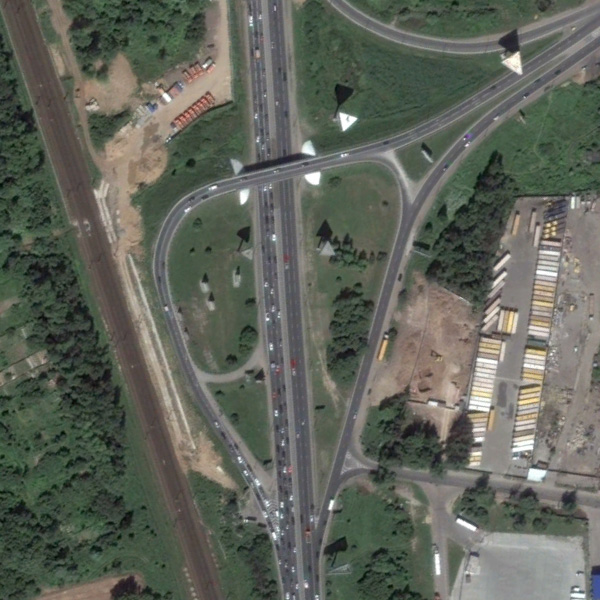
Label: Viaduct